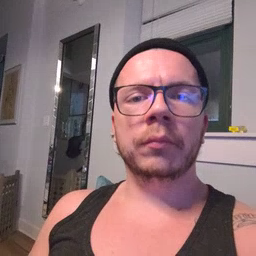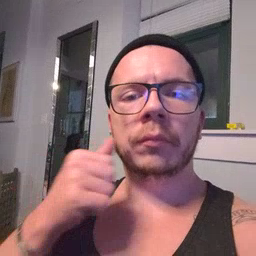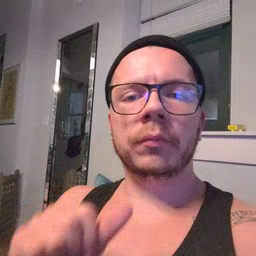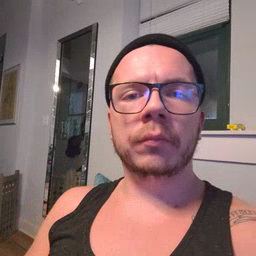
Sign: girl